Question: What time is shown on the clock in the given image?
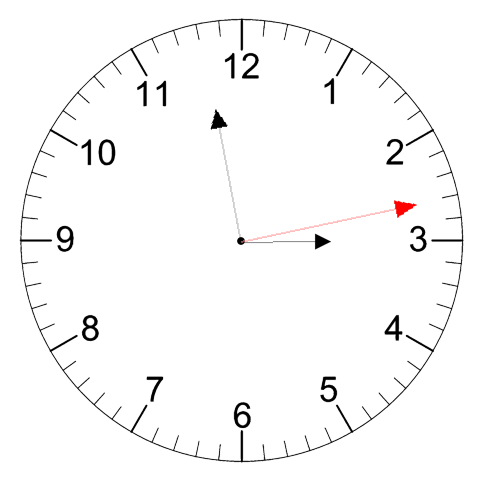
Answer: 02:58:13